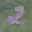
Label: 2